Question: I have just installed the Google App Engine Plugin for eclipse and want to create a new project. But i only get:

Why cannot I create a new project?
greetings and thx in advance
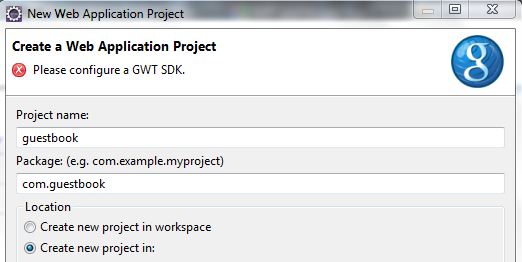
Answer: Plugin is not same as the SDK. Plugin just makes it easy to work with GWT projects.
The actual GWT compiler and libraries are present in the SDK which needs to be downloaded separately.
Once you download and extract the SDK, You have to configure its location in Eclipse's Preferences. Go to 'Window > Preferences > Google > Web Toolkit' and add the SDK there.